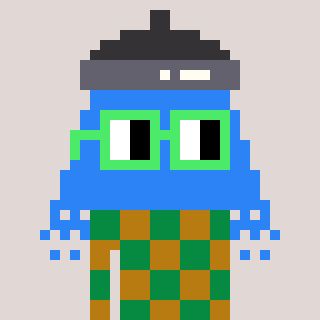
a pixel art character with square light green glasses, a shower-shaped head and a gold-colored body on a warm background